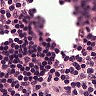
Metastatic tissue present: no